The plot is a Hilbert-envelope spectrum of a rotating bearing's acceleration signal, annotated with the bearing's characteristic defect frequencies. Classify the bearing condition as one of: normal, inner_race, outer_race, ball.
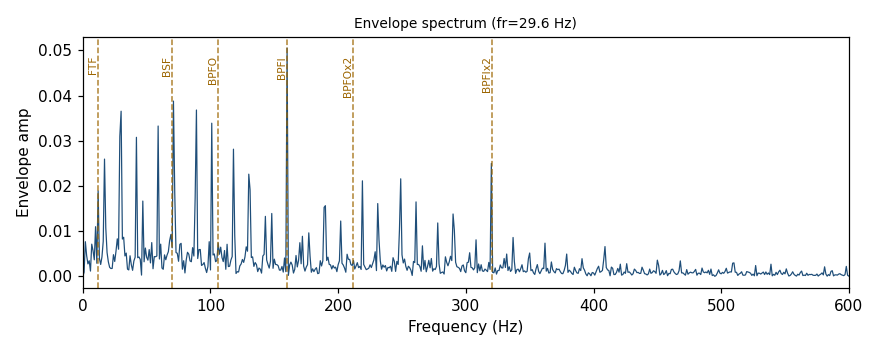
Answer: inner_race